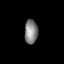
Tissue: skin
Cell type: T cells
Senescence score: 0.2258
Nuclear area (px): 313
Mean DAPI intensity: 131.869